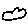
Label: cloud